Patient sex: F
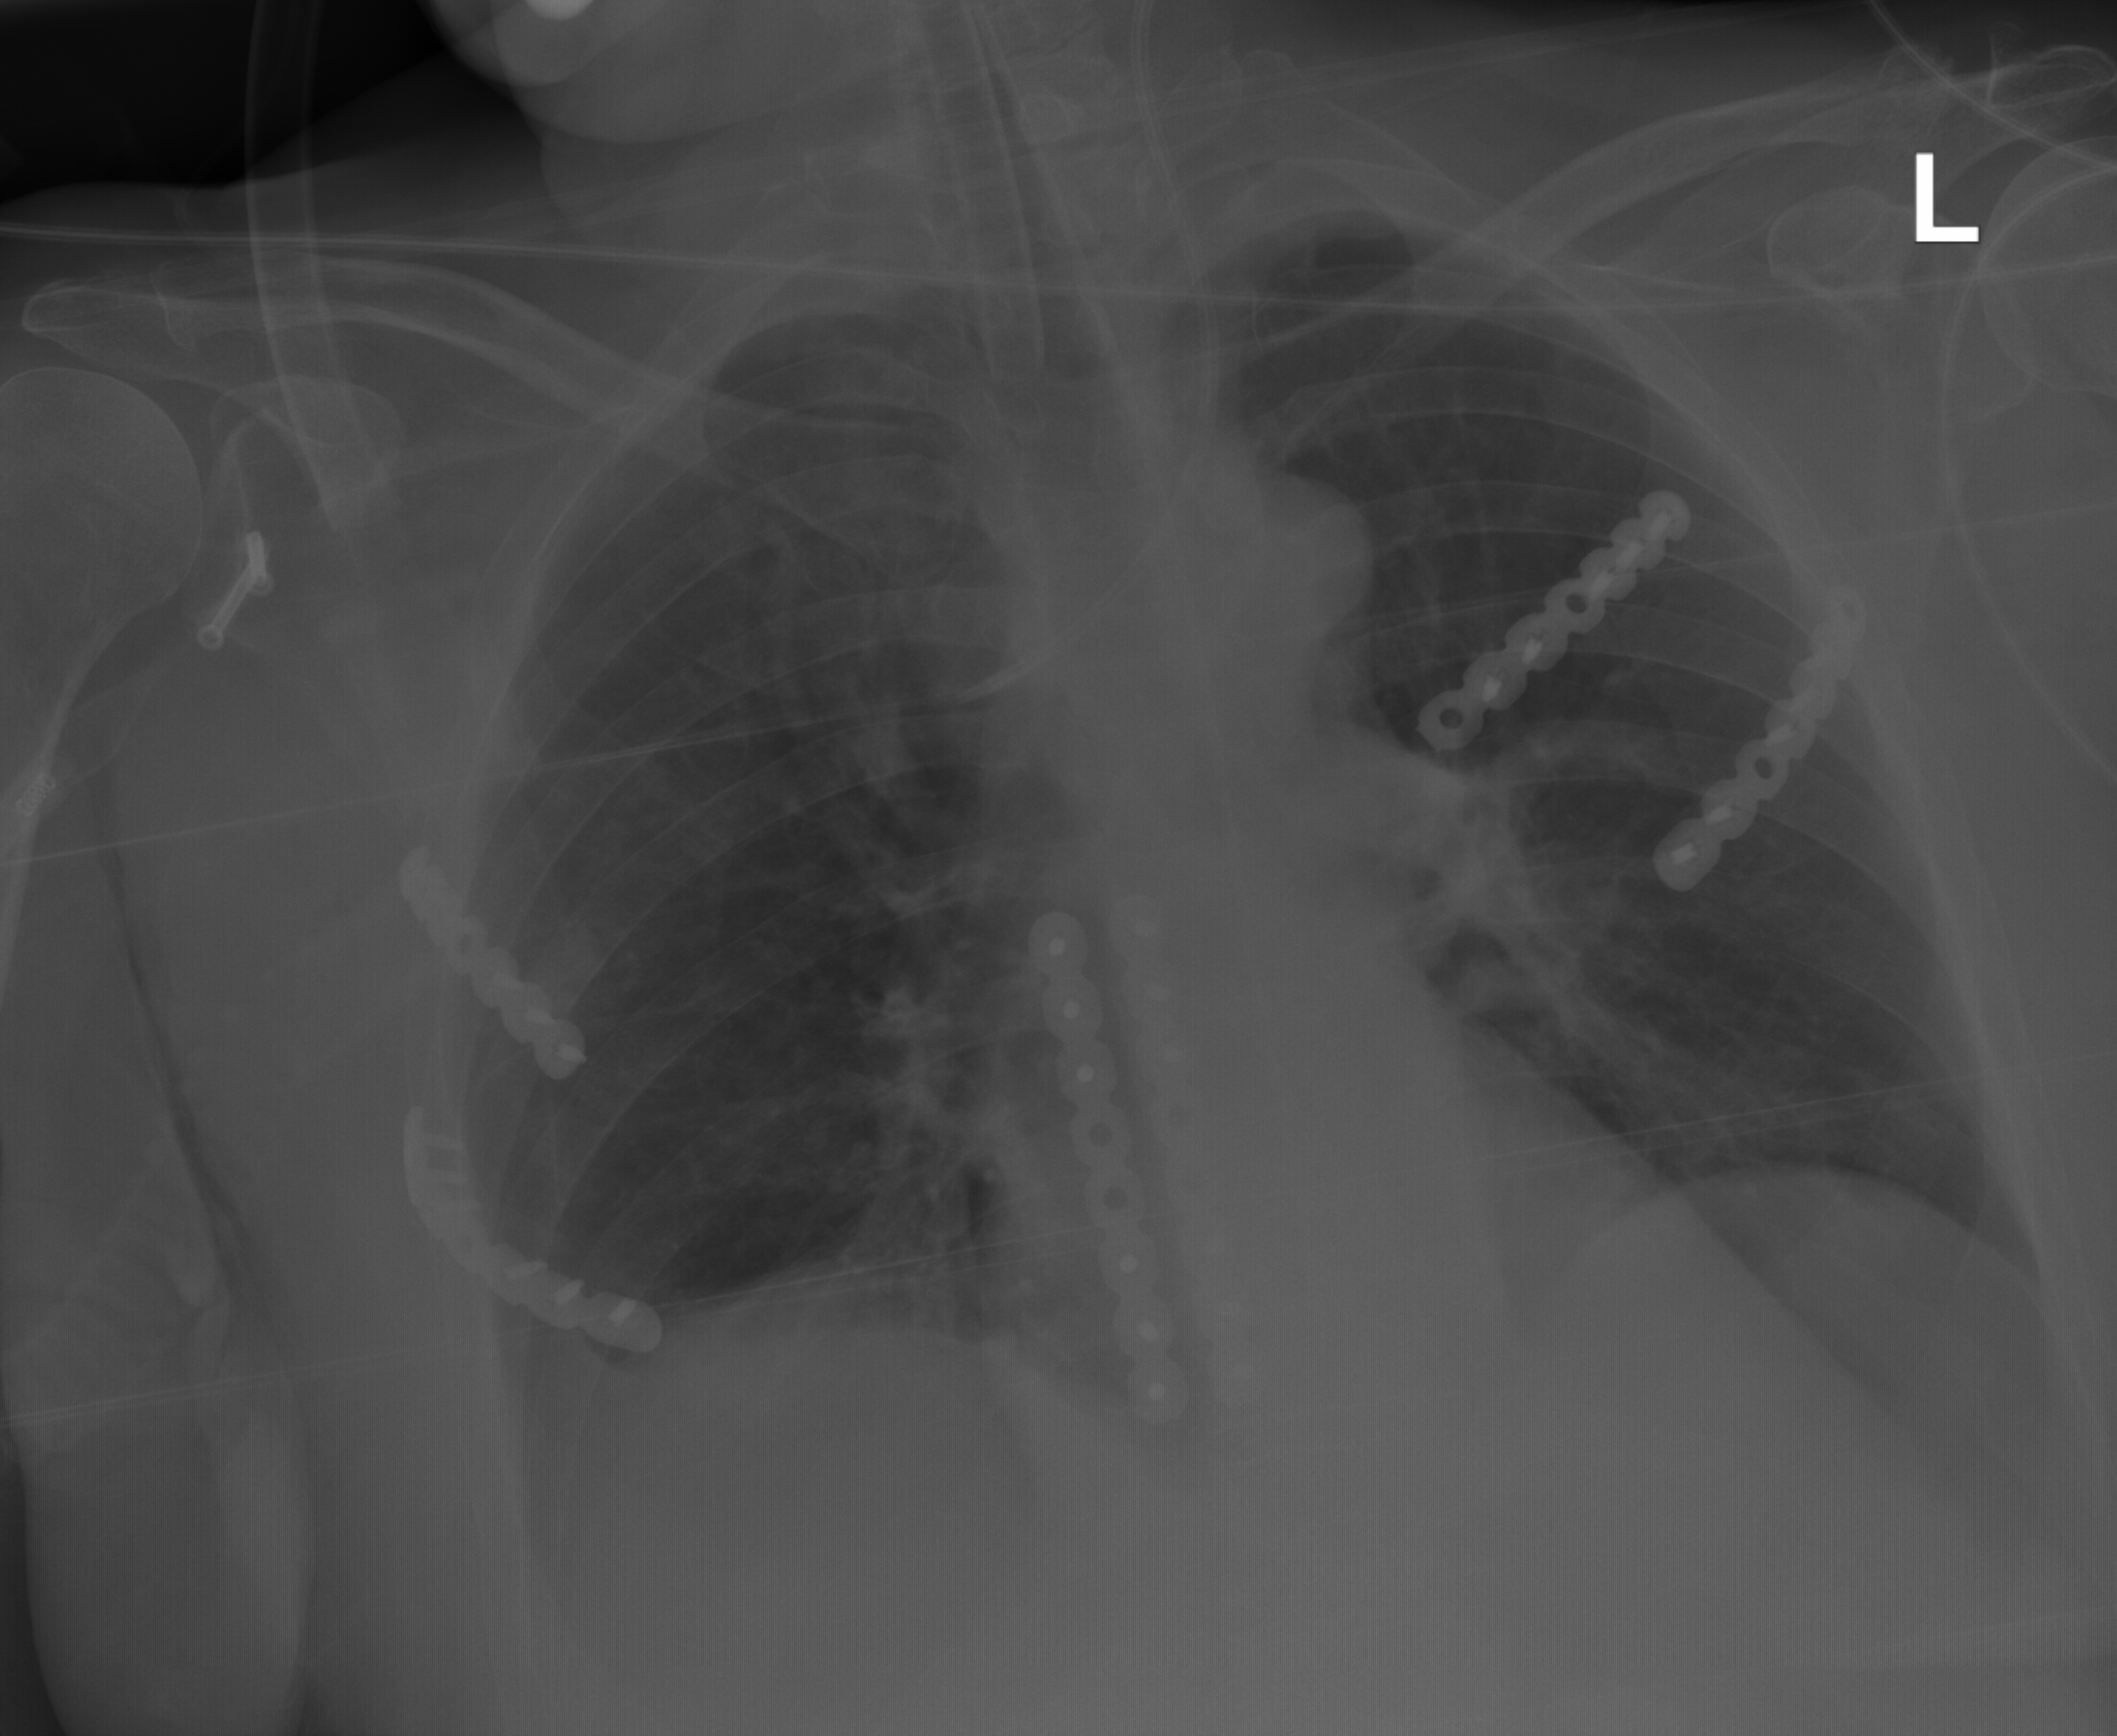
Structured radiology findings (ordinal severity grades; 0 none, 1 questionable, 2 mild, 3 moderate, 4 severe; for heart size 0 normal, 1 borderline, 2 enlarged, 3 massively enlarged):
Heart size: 0
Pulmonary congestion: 0
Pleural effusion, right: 2
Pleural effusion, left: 0
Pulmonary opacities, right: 2
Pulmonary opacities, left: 2
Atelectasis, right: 2
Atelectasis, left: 0